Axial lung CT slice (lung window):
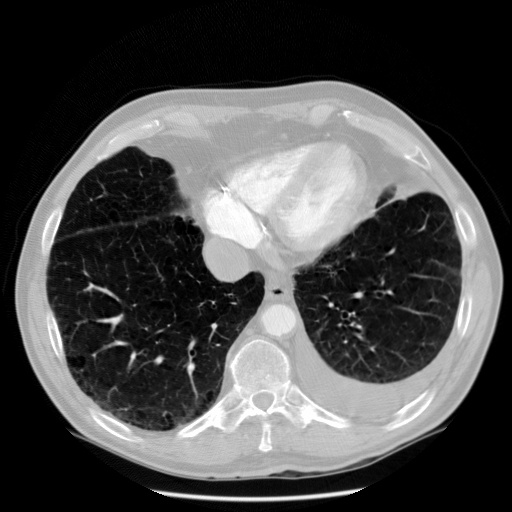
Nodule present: no